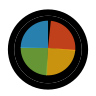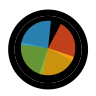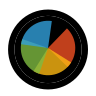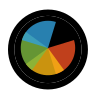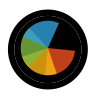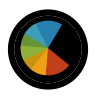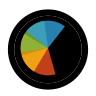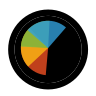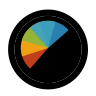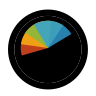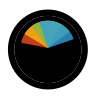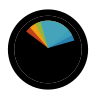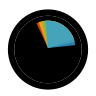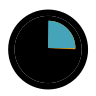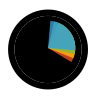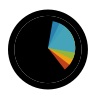
Cursor type: wait
OS/theme: linux-bibata
Variant: white